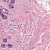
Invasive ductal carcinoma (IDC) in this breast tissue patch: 0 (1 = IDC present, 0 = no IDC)